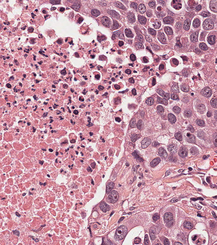
Tumor epithelial tissue: yes
Tumor-associated stroma tissue: yes
Normal tissue: no